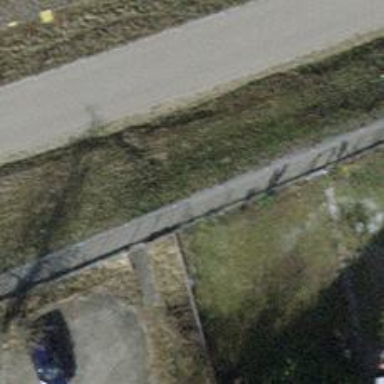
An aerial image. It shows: Wire fence is in place.